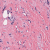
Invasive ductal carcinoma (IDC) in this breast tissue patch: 1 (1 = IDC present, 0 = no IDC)